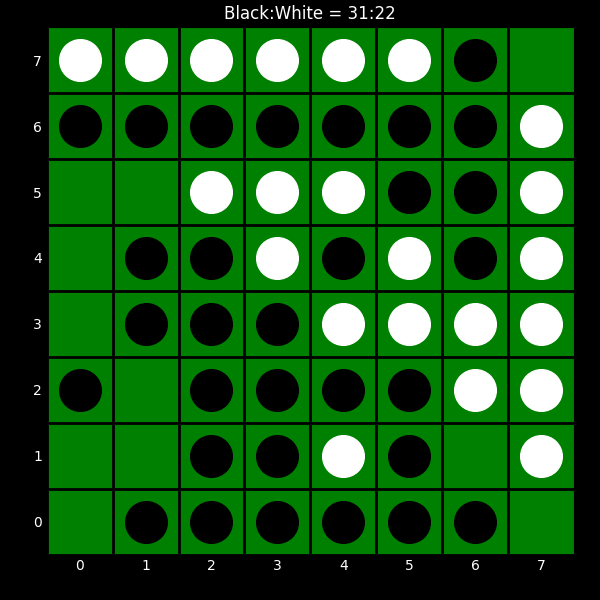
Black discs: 31
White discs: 22